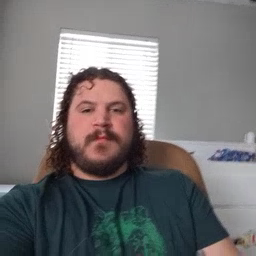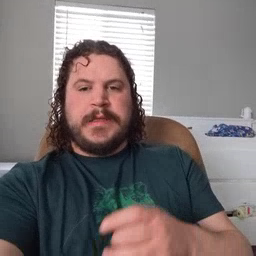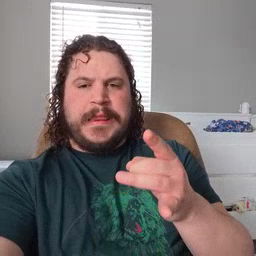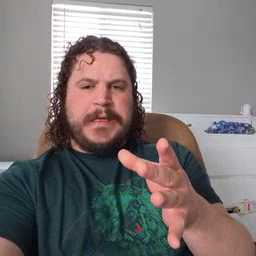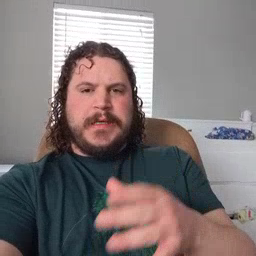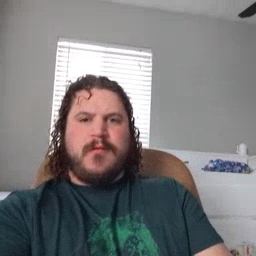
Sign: hate